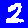
Digit: 2